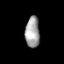
Tissue: prostate
Cell type: T cells
Senescence score: 0.3477
Nuclear area (px): 437
Mean DAPI intensity: 161.174